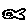
Label: fish